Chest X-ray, PA view. Patient: 28 years old, sex F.
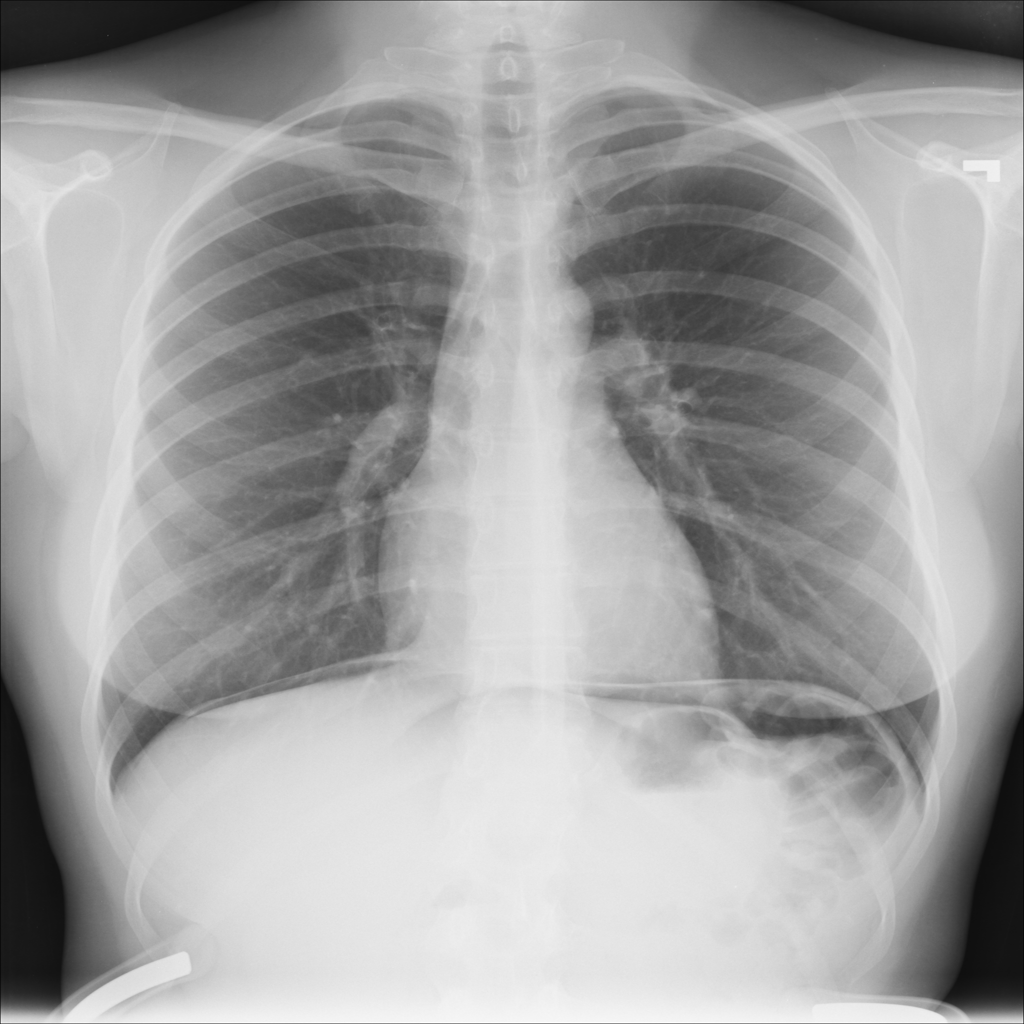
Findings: No Finding